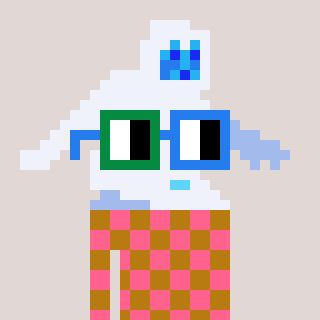
a pixel art character with square green and blue glasses, a yeti-shaped head and a gold-colored body on a warm background